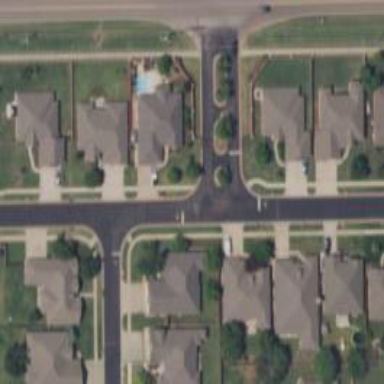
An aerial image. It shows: Residential road.